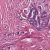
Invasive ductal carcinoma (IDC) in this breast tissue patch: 1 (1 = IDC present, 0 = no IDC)